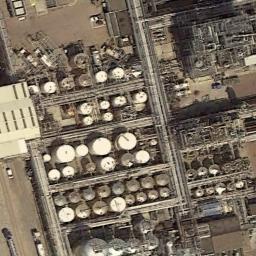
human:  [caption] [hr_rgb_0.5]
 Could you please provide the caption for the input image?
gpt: There are two rows of storage tanks on each open lot .

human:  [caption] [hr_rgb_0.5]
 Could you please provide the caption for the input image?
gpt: There are many neatly arranged storage tanks and many pipelines in the factory .

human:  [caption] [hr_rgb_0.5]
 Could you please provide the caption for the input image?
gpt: There are many storage tanks on the bare land next to buildings .

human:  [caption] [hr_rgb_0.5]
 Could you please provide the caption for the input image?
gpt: There are many buildings beside the storage tanks .

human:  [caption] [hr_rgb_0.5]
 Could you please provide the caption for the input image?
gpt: There are many storage tanks and pipelines .